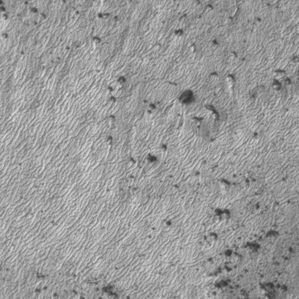
Label: frost